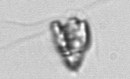
Label: Pyramimonas_longicauda